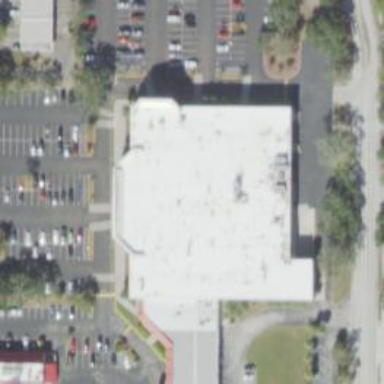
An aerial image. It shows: Retail area.